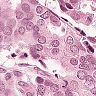
Metastatic tissue present: yes